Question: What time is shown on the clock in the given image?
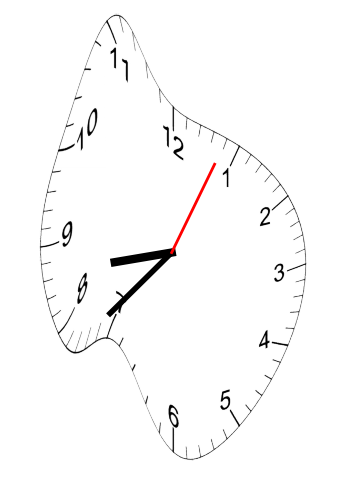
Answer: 08:37:04